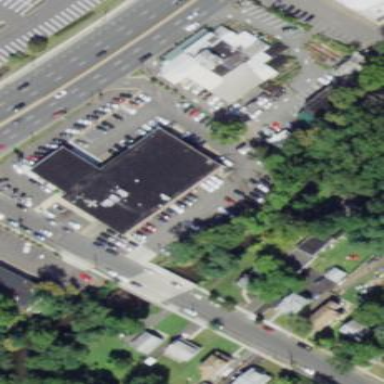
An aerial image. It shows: Commercial building.